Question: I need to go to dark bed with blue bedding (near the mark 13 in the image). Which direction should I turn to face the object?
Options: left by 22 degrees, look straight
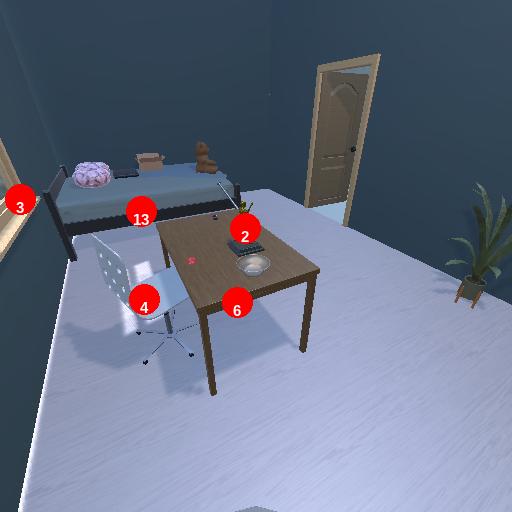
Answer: left by 22 degrees